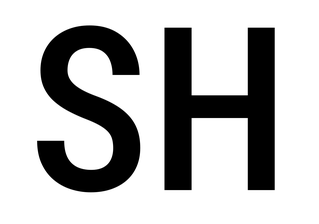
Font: Roboto_Condensed_Medium